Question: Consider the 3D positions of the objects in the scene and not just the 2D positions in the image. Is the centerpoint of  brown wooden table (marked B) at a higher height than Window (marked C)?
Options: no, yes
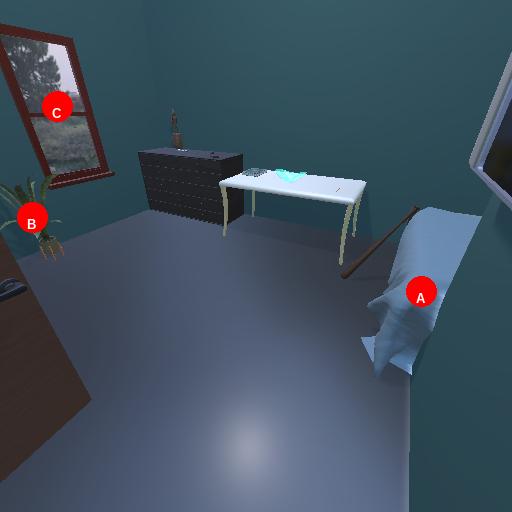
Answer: no